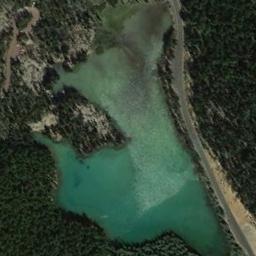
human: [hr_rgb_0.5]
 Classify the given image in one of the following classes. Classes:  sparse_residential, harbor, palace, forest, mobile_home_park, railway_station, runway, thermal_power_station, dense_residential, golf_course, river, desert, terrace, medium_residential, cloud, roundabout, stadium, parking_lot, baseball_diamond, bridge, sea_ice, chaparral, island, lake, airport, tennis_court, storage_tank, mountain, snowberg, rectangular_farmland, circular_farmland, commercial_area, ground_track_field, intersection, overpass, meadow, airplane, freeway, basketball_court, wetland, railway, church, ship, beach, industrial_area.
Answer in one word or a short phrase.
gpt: lake